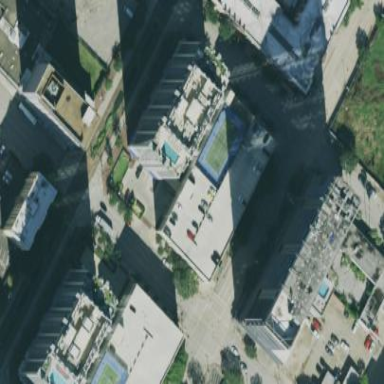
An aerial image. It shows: Multi-storey parking building.